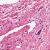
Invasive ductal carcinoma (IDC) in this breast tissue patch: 0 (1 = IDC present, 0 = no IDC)